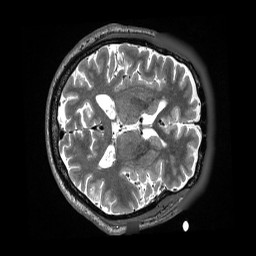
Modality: T2w
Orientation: axial
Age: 60
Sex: female